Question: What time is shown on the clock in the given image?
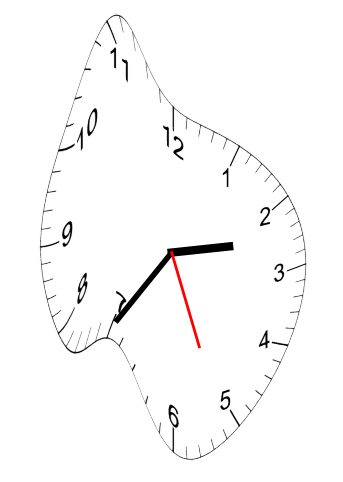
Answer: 02:35:26